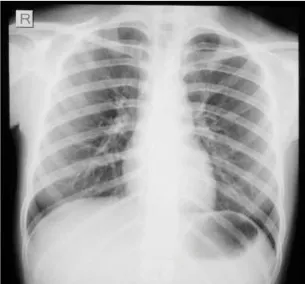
B. Thorax xray showed no sign of metastasis.
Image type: radiology (x_ray)